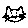
Label: cat